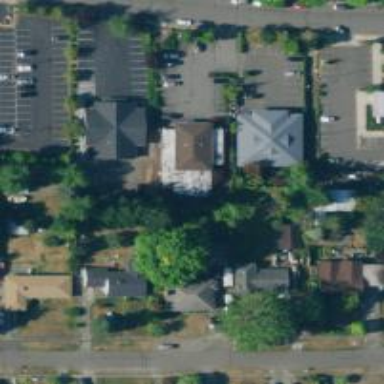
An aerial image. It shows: Clinic.